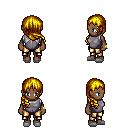
a pixel art fantasy rpg character, female body template, human, dark skin, steel chest armor, gold greaves, blonde right-swept hairstyle, bracelets, white slippers, four views (front, back, left, right), 2x2 character sprite sheet, small pixel art, hard edges, no anti-aliasing